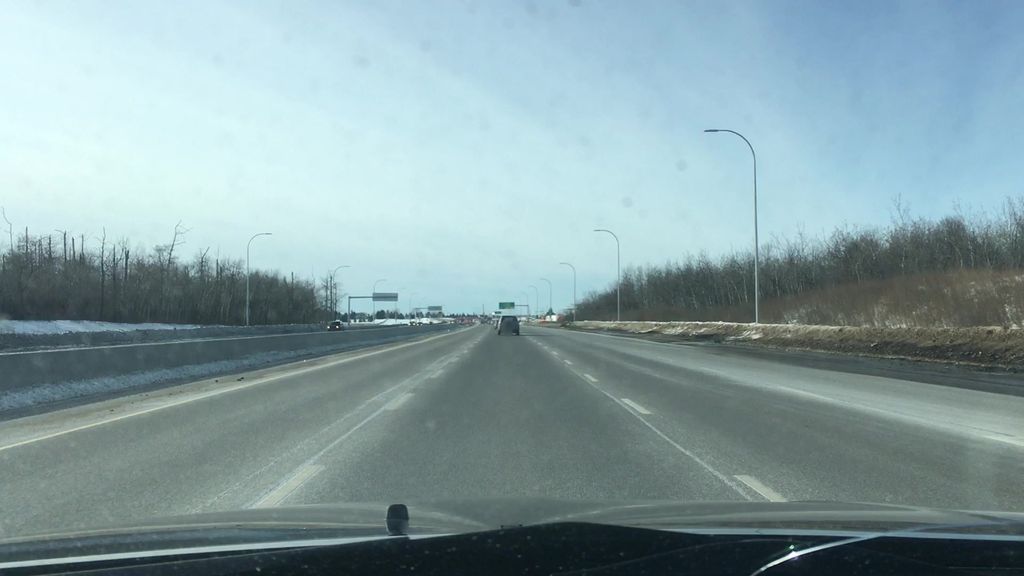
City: edmonton